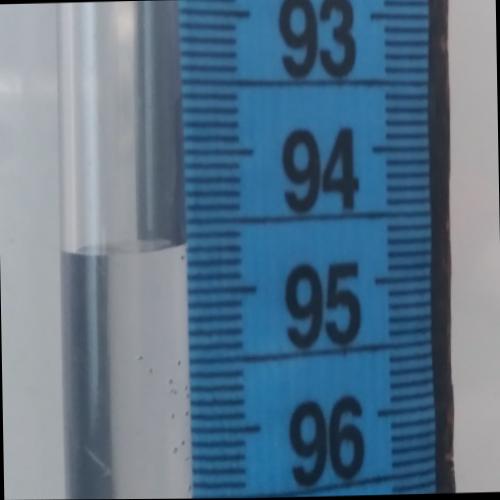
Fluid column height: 94.7 cm